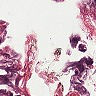
Metastatic tissue present: no